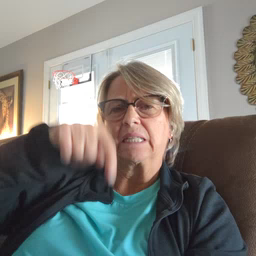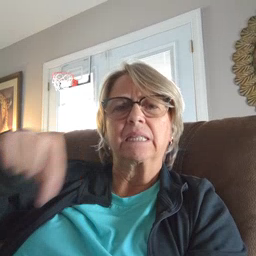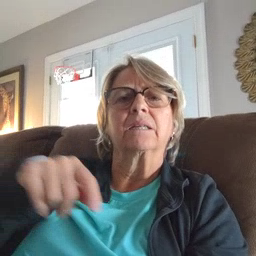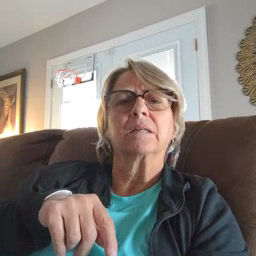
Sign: feet